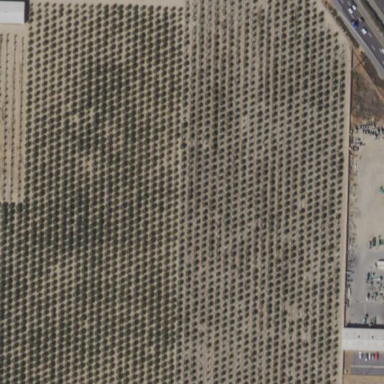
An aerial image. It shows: Vineyard growing grapes.